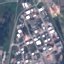
Land use / land cover: Industrial